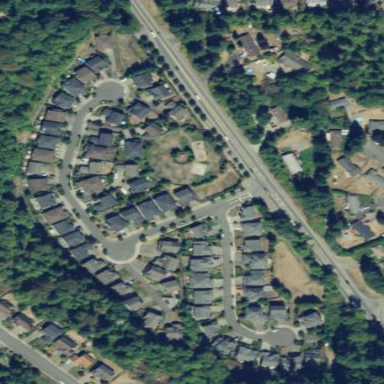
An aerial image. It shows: Residential area within neighborhood.